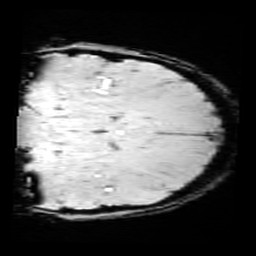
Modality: SWI
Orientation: coronal
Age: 12
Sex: male
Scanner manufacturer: siemens
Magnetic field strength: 3 T
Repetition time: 0.027 s
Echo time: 0.02 s